Question: I'll do my best to convey my situation as the date I can give you is limited.
There is this button inside a webpage when clicked creates a new tab whose HTML source is somewhat like below.
'''
<HTML><HEAD><META content="IE=5.0000" http-equiv="X-UA-Compatible">
<TITLE>Report Viewer Webpage</TITLE>
<META content="text/html; charset=windows-1252" http-equiv=Content-Type>
<SCRIPT src="javascript1.js"></SCRIPT>
<SCRIPT src="javascript2.js"></SCRIPT>
<SCRIPT src="anotherJavascript.js"></SCRIPT>
</HEAD>
<BODY onload="CallInit('ABC_DEFG_HIJKL_1_',''); window_onload();" onhelp=common_ShowHelp() leftMargin=0 topMargin=0 bgColor=#c6c6c6 currJsHelpVar="help_reports_viewer_dlg">
<OBJECT id=CRViewer codeBase="/viewer/activeXViewer/activexviewer.cab#Version=9,2,0,442" classid=CLSID:1123452WDUIHED:1325726GDUJBEA:12R432VD width="100%" height="99%" VIEWASTEXT>
<PARAM NAME="lastProp" VALUE="500">
<!--Bunch of other params go here-->
<PARAM NAME="_cx" VALUE="26987">
<SCRIPT language=VBScript>
<!--Some Business Logic-->
</SCRIPT>
<OBJECT id=ReportSource codeBase="/viewer/activeXViewer/activexviewer.cab#Version=9,2,0,442" classid=CLSID:1123452WDUIHED:1325726GDUJBEA:12R432VD width="1%" height="1%"></OBJECT>
<OBJECT id=ViewHelp codeBase="/viewer/activeXViewer/activexviewer.cab#Version=9,2,0,442" classid=CLSID:1123452WDUIHED:1325726GDUJBEA:12R432VD width="1%" height="1%"></OBJECT>
</BODY>
</HTML>
'''
And the page content look something like this:

And of course this is a Crystal Report.
All I want to do is click on the neat little 'Export button' sitting right beside 'Print button' above the text 'preview'.
And I am using Selenium to automate all this. But the problem is, selenium only works with HTML elements and I believe the buttons in the page are ActiveX controls or something else. And they are only loaded after the call to '<Body>' tag's 'onLoad' call.
One of the biggest constraint is that this application only works in IE and the power of IE developer tools is not enabling me to inspect the button element. IE developer tools just doesn't see those buttons as HTML elements. They don't exist to IE developer tools. I am using IE 9 by the way.
What would help me in automating the clicking of that 'Export' button ? Any javascript would help ??
When I inspected this webpage, the first '<Object>' right after the '<Body>' is taking all the space of the view. And I think that randomly generated elements are going inside it dynamically.
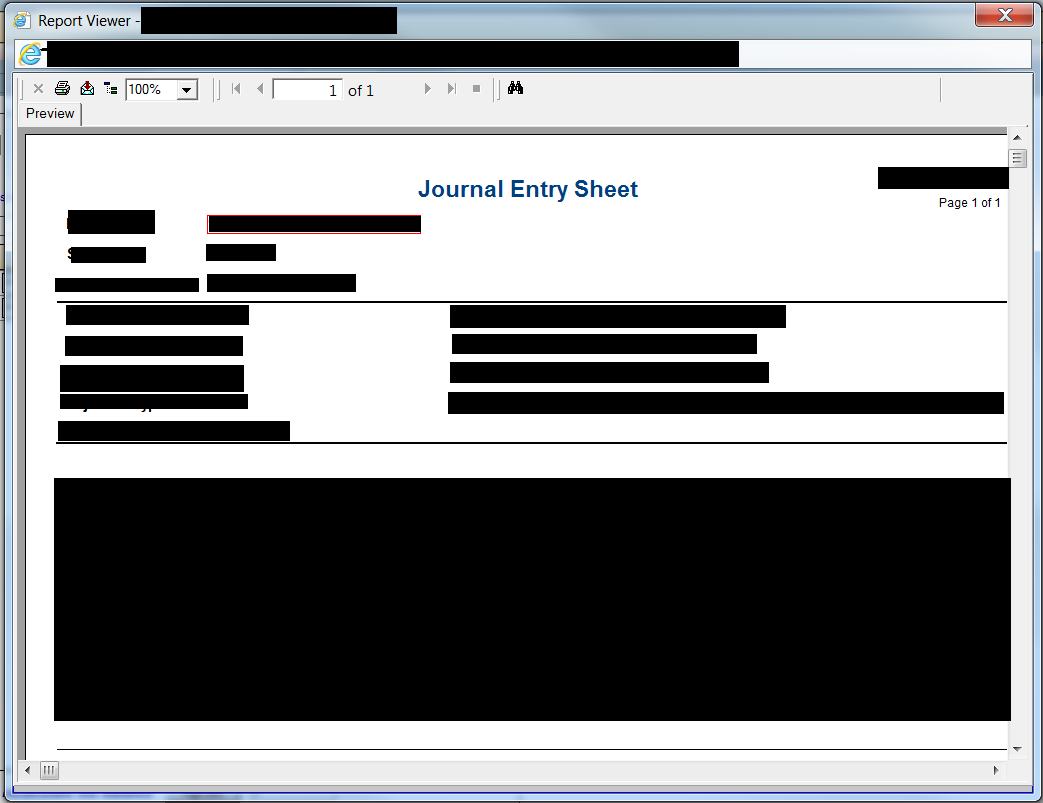
Answer: Given the HTML code you're showing, it seems that the content of the page is an ActiveX.
As a result, there is no way for you to do any kind of automation with Selenium as you said it yourself, Selenium only works with HTML.